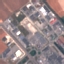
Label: Industrial